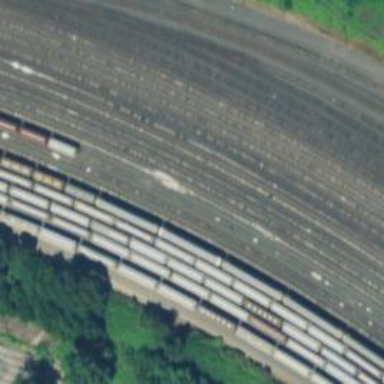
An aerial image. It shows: Railway yard.